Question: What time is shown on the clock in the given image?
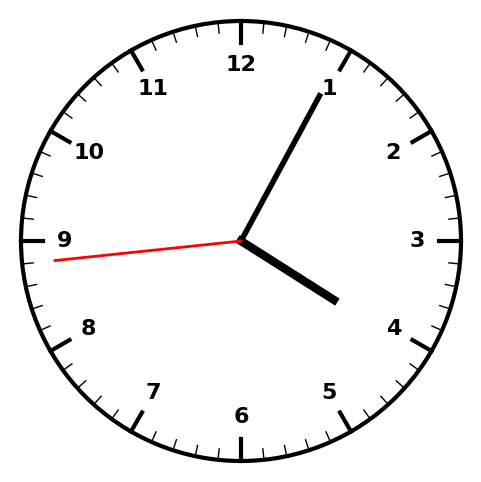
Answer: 04:04:44